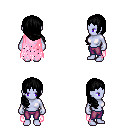
a pixel art fantasy rpg character, female body template, dark elf, purple skin, pink tattered cape, magenta pants, black right-swept hairstyle, four views (front, back, left, right), 2x2 character sprite sheet, small pixel art, hard edges, no anti-aliasing